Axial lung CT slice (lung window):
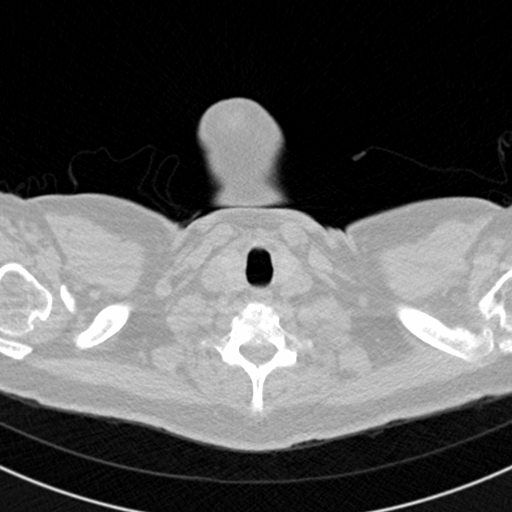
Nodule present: no